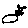
Label: cat